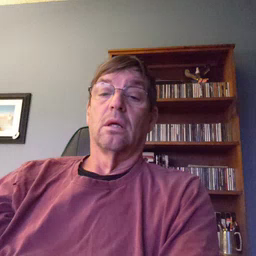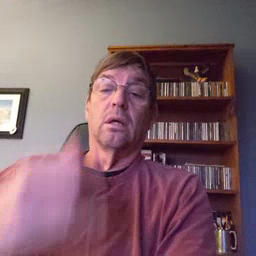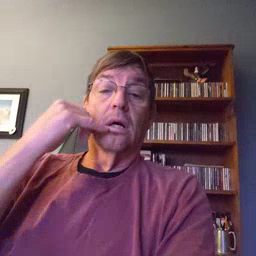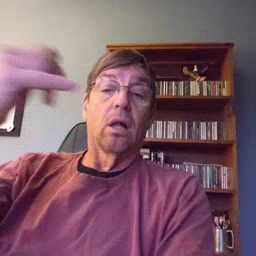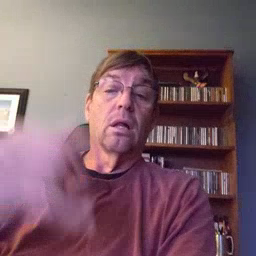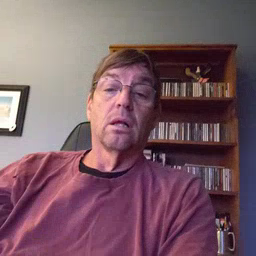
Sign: callonphone